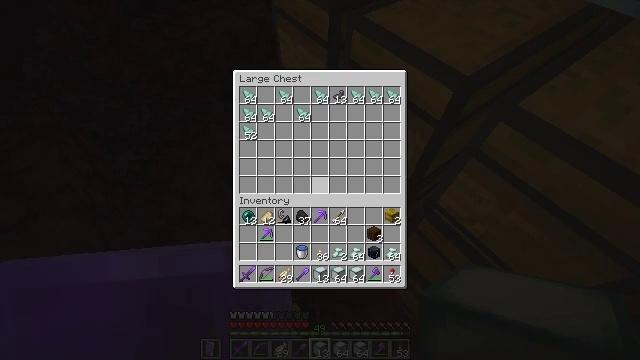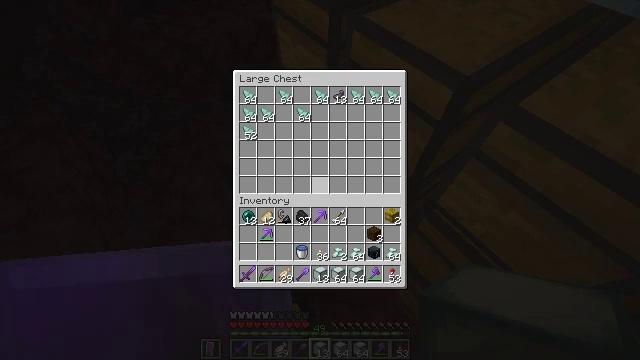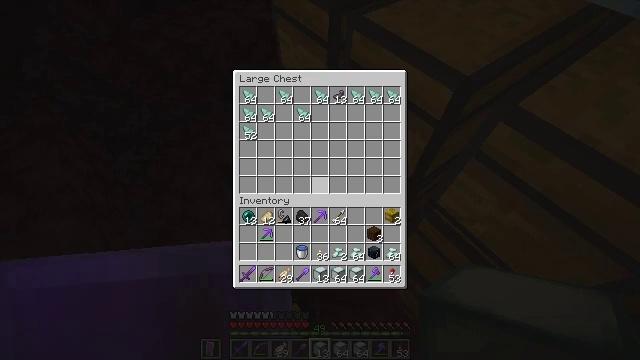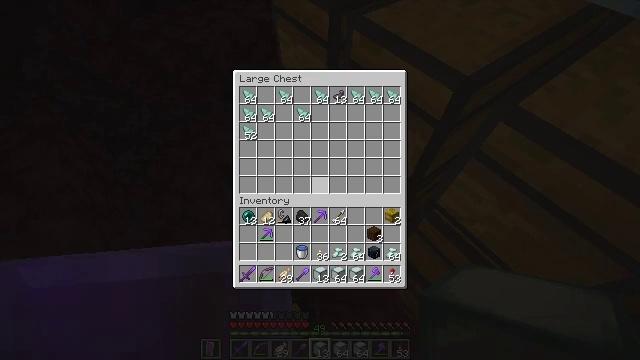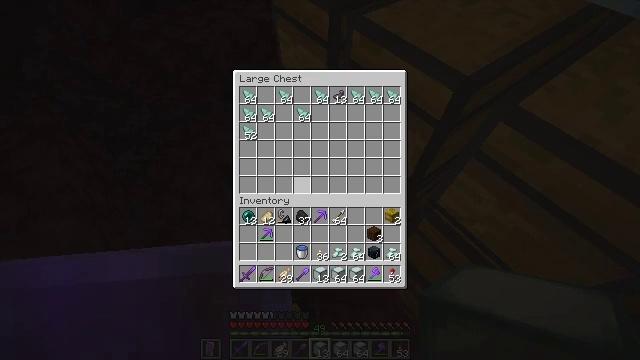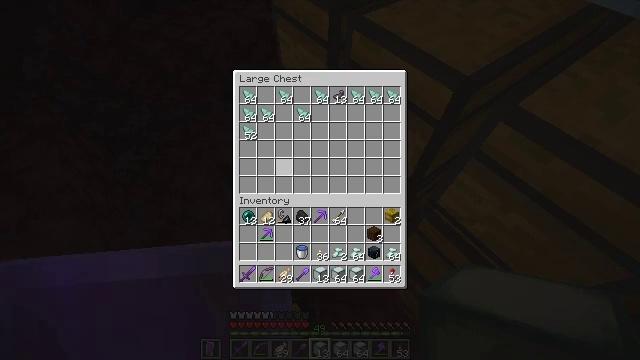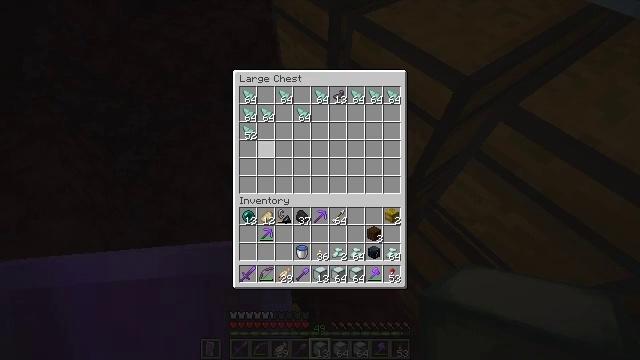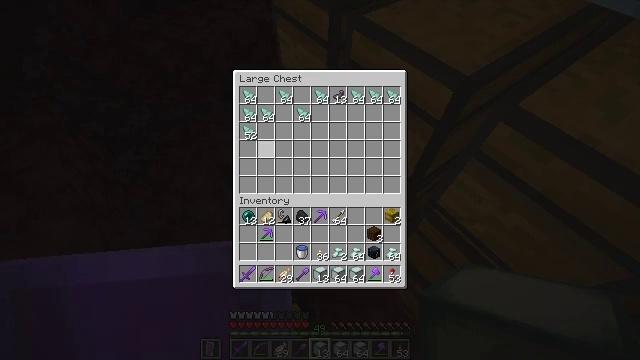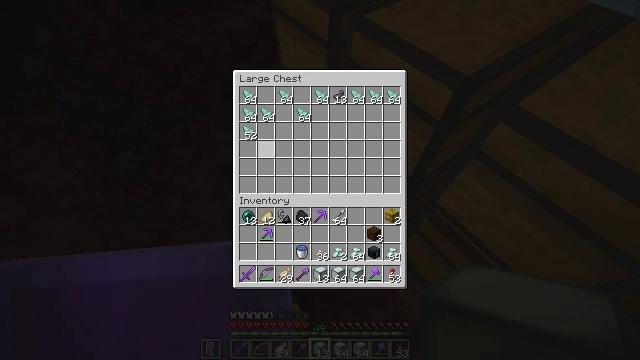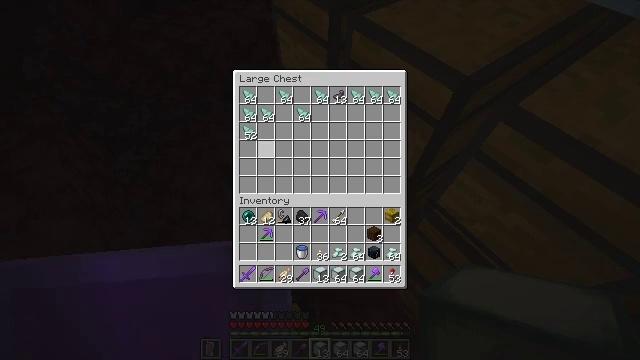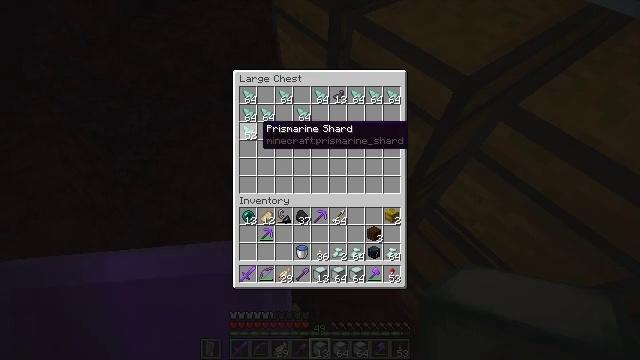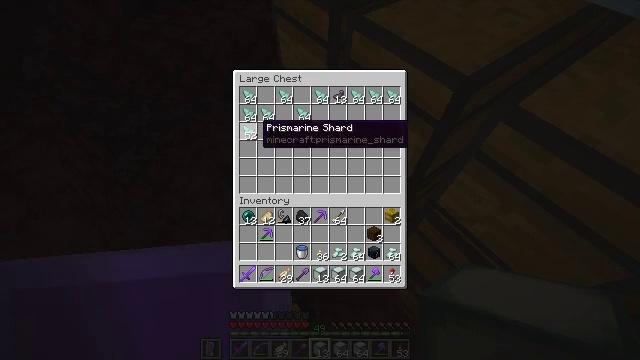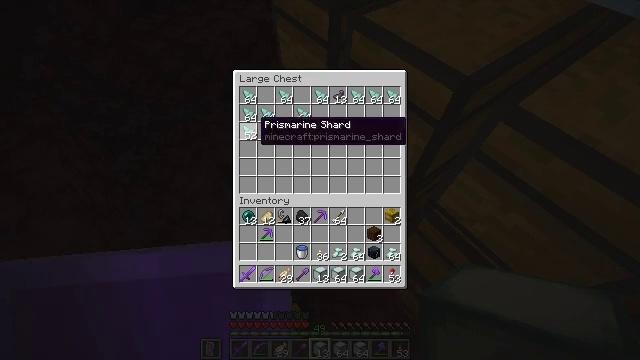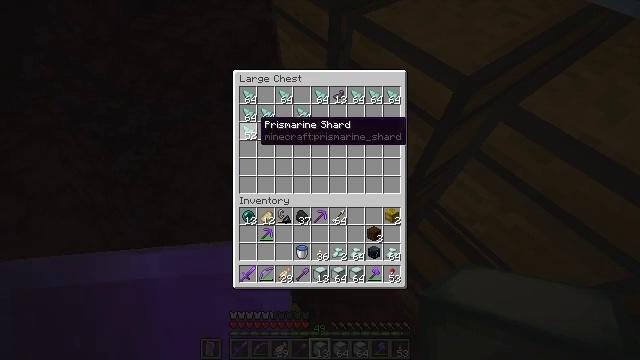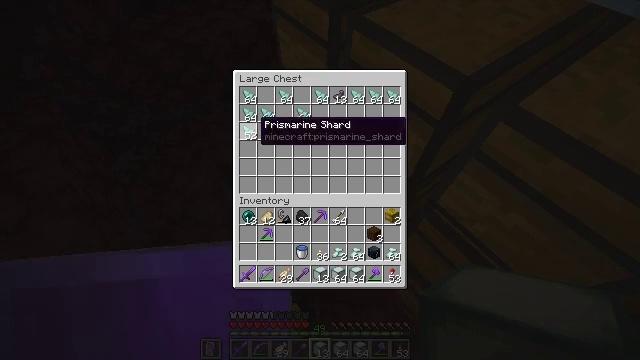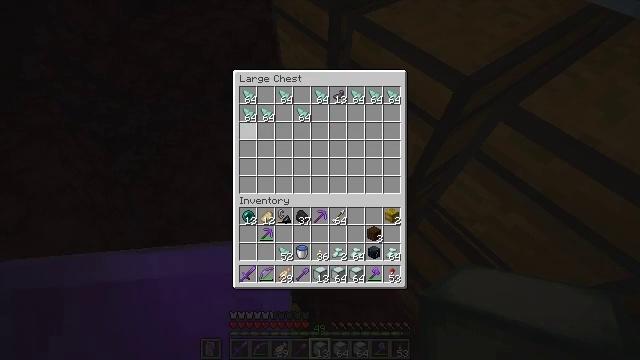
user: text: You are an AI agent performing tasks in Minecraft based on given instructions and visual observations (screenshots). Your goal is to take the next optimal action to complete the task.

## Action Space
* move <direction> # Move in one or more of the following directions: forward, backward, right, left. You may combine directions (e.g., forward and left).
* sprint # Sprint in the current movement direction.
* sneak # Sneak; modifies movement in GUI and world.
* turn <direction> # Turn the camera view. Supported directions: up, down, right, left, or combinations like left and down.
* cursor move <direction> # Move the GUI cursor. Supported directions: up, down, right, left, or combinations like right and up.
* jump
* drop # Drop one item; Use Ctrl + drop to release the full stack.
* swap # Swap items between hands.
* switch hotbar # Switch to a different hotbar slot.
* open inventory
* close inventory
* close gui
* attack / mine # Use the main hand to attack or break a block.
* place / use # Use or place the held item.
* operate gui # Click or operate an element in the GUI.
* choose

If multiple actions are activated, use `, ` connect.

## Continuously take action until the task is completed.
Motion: motion action
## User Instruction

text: Create a sea lantern.
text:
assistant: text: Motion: no_op
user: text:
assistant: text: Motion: no_op
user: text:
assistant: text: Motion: no_op
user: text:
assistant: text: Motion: turn left
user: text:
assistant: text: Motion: turn left and up
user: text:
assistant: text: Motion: turn left and up
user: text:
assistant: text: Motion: no_op
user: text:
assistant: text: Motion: sneak
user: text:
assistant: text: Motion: sneak, turn left and up
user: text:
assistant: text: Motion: sneak
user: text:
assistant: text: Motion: sneak
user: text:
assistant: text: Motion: sneak
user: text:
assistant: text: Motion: sneak
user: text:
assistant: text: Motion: sneak
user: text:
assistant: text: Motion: sneak, attack / mine
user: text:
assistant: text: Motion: sneak, attack / mine
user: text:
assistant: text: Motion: sneak, attack / mine
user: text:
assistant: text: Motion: sneak
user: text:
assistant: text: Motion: sneak
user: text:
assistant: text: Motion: sneak
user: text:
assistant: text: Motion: sneak
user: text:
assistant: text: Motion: sneak, attack / mine
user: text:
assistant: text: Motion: sneak, attack / mine
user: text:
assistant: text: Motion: sneak
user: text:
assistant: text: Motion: sneak
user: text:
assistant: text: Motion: sneak
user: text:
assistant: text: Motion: sneak
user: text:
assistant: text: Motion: sneak
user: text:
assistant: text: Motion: sneak
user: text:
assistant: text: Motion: sneak